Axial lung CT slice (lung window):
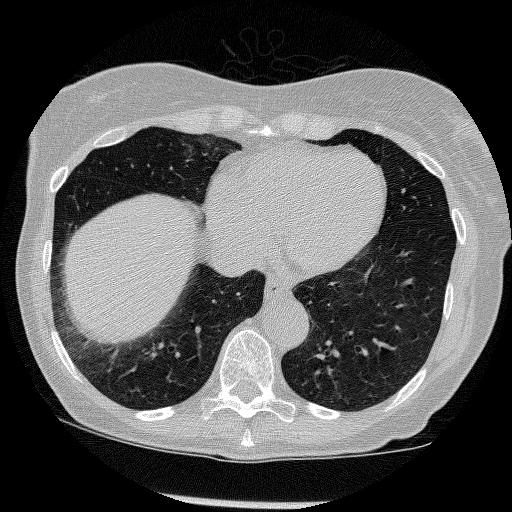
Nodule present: no